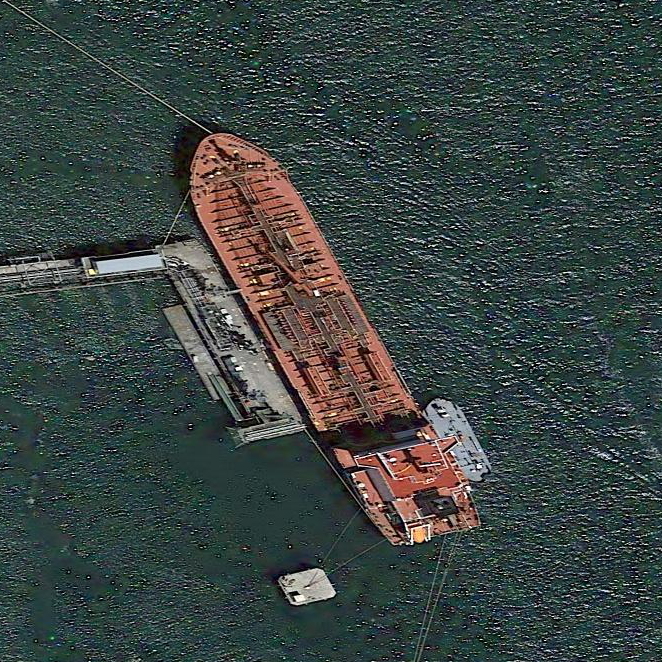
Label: civil